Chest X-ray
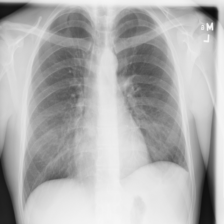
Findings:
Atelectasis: negative
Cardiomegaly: negative
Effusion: positive
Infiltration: negative
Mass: negative
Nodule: negative
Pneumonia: negative
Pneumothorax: negative
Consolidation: negative
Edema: negative
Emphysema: negative
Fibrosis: negative
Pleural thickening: negative
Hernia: negative